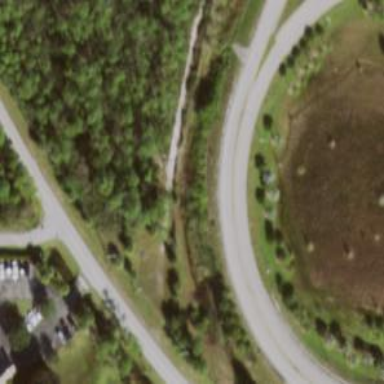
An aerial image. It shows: Asphalt motorway link.